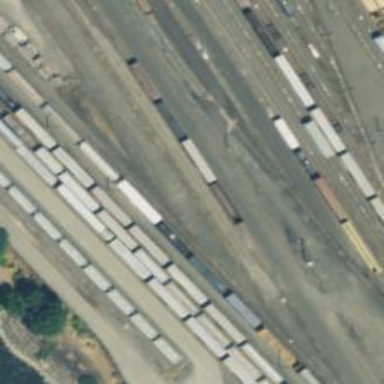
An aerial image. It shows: Railway yard in service.